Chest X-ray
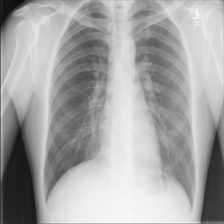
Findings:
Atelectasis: negative
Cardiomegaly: negative
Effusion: negative
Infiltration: negative
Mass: negative
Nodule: negative
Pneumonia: negative
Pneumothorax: negative
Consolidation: negative
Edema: negative
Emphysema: negative
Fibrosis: negative
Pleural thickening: negative
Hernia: negative